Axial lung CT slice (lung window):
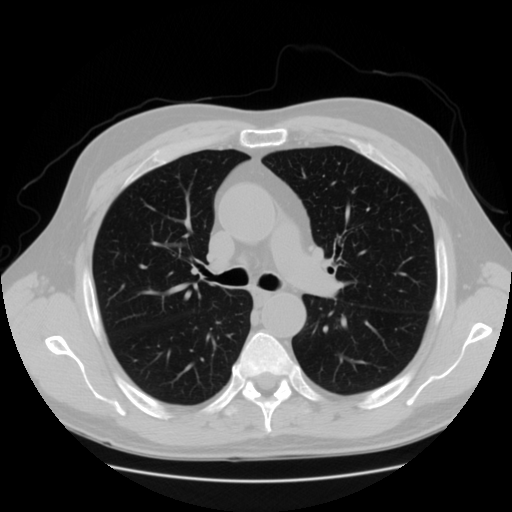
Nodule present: no